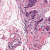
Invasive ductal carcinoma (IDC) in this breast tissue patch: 1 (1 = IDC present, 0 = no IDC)